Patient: sex F, age 35
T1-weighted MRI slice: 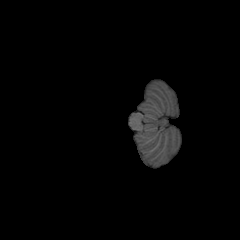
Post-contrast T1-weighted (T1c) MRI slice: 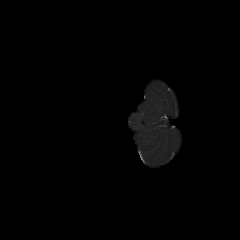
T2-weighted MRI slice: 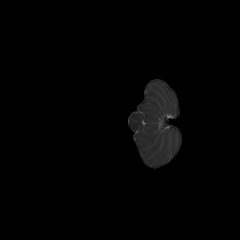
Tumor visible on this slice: no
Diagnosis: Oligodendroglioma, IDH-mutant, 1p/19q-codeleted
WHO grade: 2